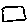
Label: square